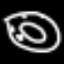
Label: donut